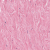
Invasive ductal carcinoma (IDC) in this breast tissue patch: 0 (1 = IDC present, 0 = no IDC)